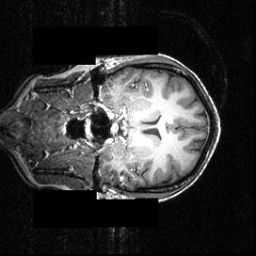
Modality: T1w
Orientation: coronal
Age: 21
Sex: female
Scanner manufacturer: siemens
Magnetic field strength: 3.951 T
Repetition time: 1.5 s
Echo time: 0.00335 s